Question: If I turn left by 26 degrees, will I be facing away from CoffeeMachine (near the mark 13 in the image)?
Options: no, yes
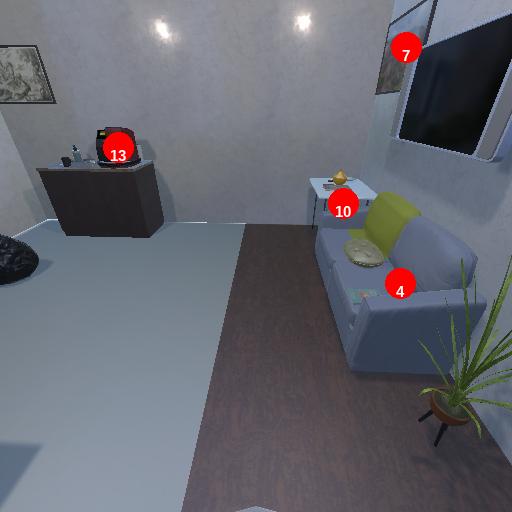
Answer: no